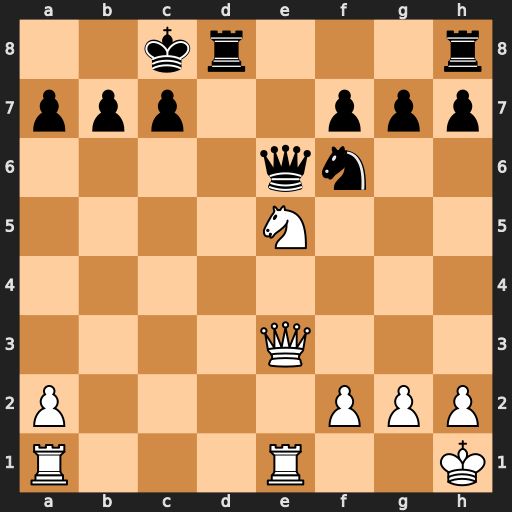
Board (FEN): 2kr3r/ppp2ppp/4qn2/4N3/8/4Q3/P4PPP/R3R2K
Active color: w
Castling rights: -
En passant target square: -
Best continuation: Qxa7 Qa6 Qxa6 bxa6 Nxf7 Rhe8 Nxd8